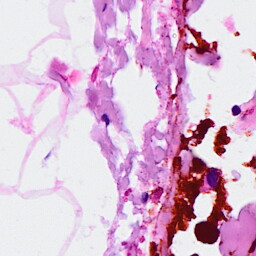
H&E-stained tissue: Breast